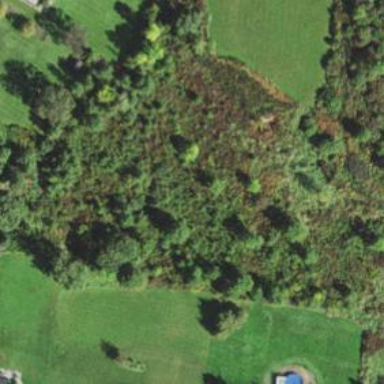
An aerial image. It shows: Serene woodland landscape.